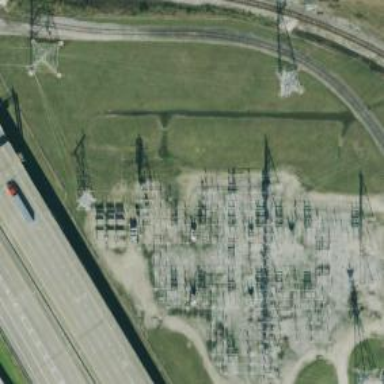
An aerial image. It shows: Switch for power supply.